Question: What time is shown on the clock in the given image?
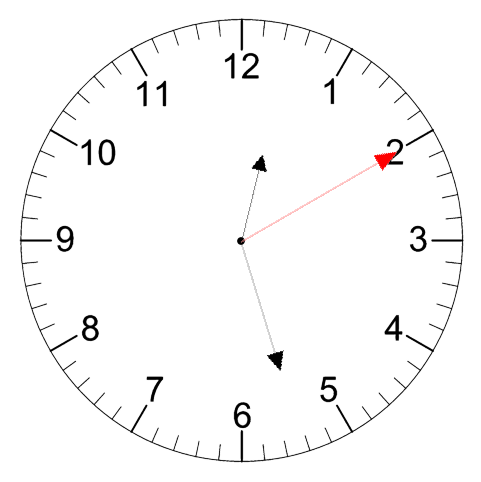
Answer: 12:27:10